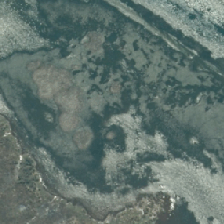
Land cover: lake_pond